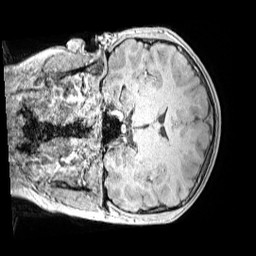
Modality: MP2RAGE
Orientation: coronal
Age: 13
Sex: male
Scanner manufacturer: siemens
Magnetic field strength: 3 T
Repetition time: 4 s
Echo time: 0.00299 s